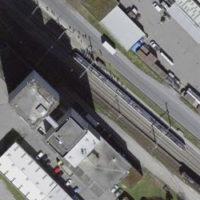
EUNIS habitat code: 57
Species observed at this site:
Lythrum salicaria
Galium album
Daucus carota